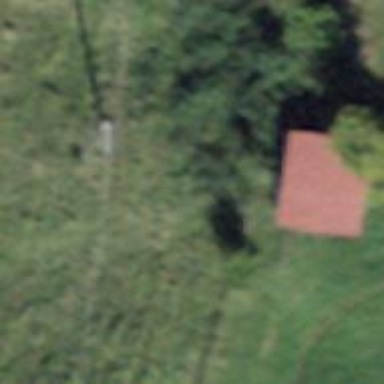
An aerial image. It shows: Power pole.